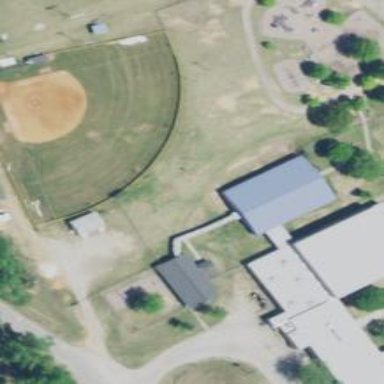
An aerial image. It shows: Softball pitch for leisure and sport activities.